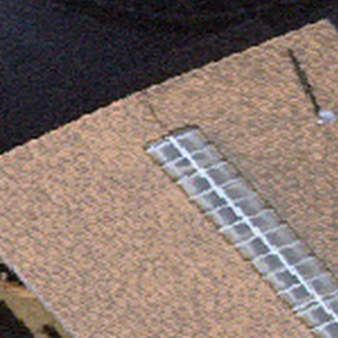
Label: other